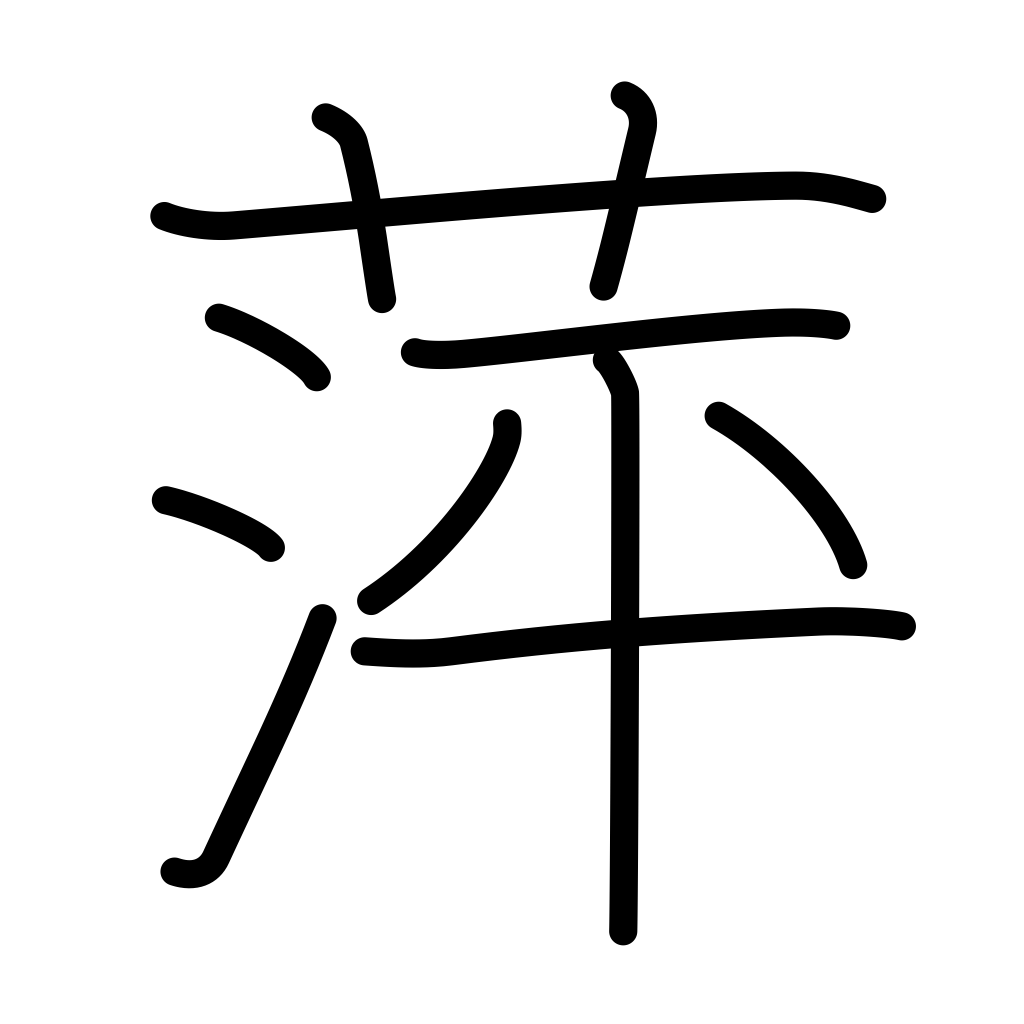
Meaning: floating plants